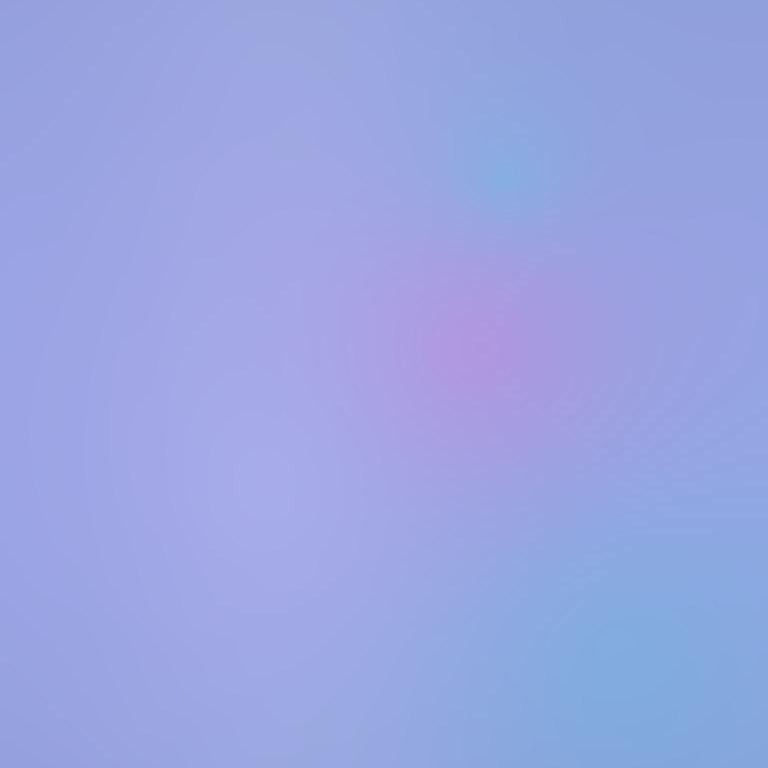
Abstract light effect, smooth gradient from soft lavender to gentle cyan, serene atmosphere, subtle glow, no room, no furniture, no objects.